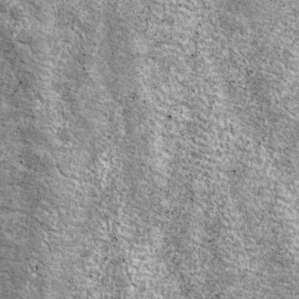
Label: non_frost